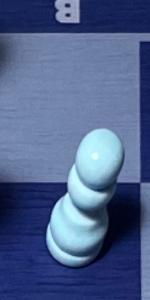
Label: Pawn_White